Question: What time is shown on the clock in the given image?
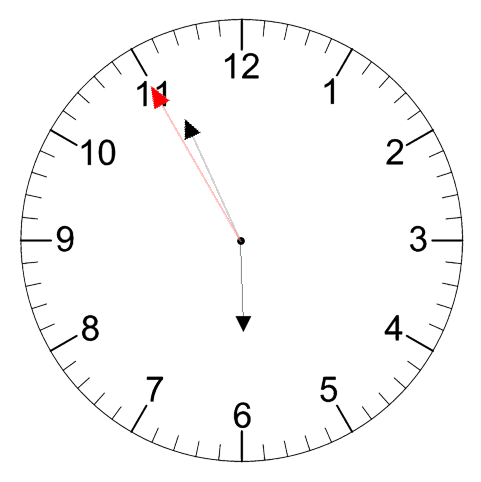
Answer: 05:55:55